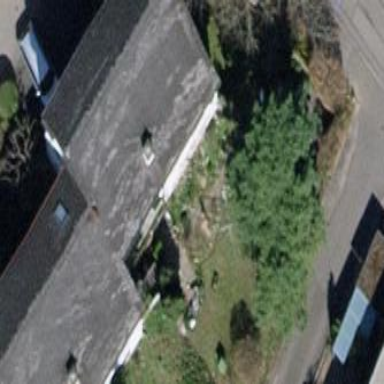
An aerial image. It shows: Pitched roof building.